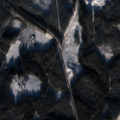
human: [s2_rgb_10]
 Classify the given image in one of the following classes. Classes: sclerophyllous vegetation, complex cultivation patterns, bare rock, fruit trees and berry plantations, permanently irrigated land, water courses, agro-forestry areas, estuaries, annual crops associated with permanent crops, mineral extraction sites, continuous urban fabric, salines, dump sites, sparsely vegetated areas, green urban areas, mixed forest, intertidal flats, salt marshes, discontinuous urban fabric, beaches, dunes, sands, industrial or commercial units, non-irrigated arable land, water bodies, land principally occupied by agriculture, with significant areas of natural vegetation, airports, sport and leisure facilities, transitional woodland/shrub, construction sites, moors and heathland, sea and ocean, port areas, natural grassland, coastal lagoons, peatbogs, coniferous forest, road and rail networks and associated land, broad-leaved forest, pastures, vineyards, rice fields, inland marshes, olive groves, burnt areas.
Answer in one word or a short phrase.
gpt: coniferous forest, mixed forest